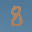
Label: 8